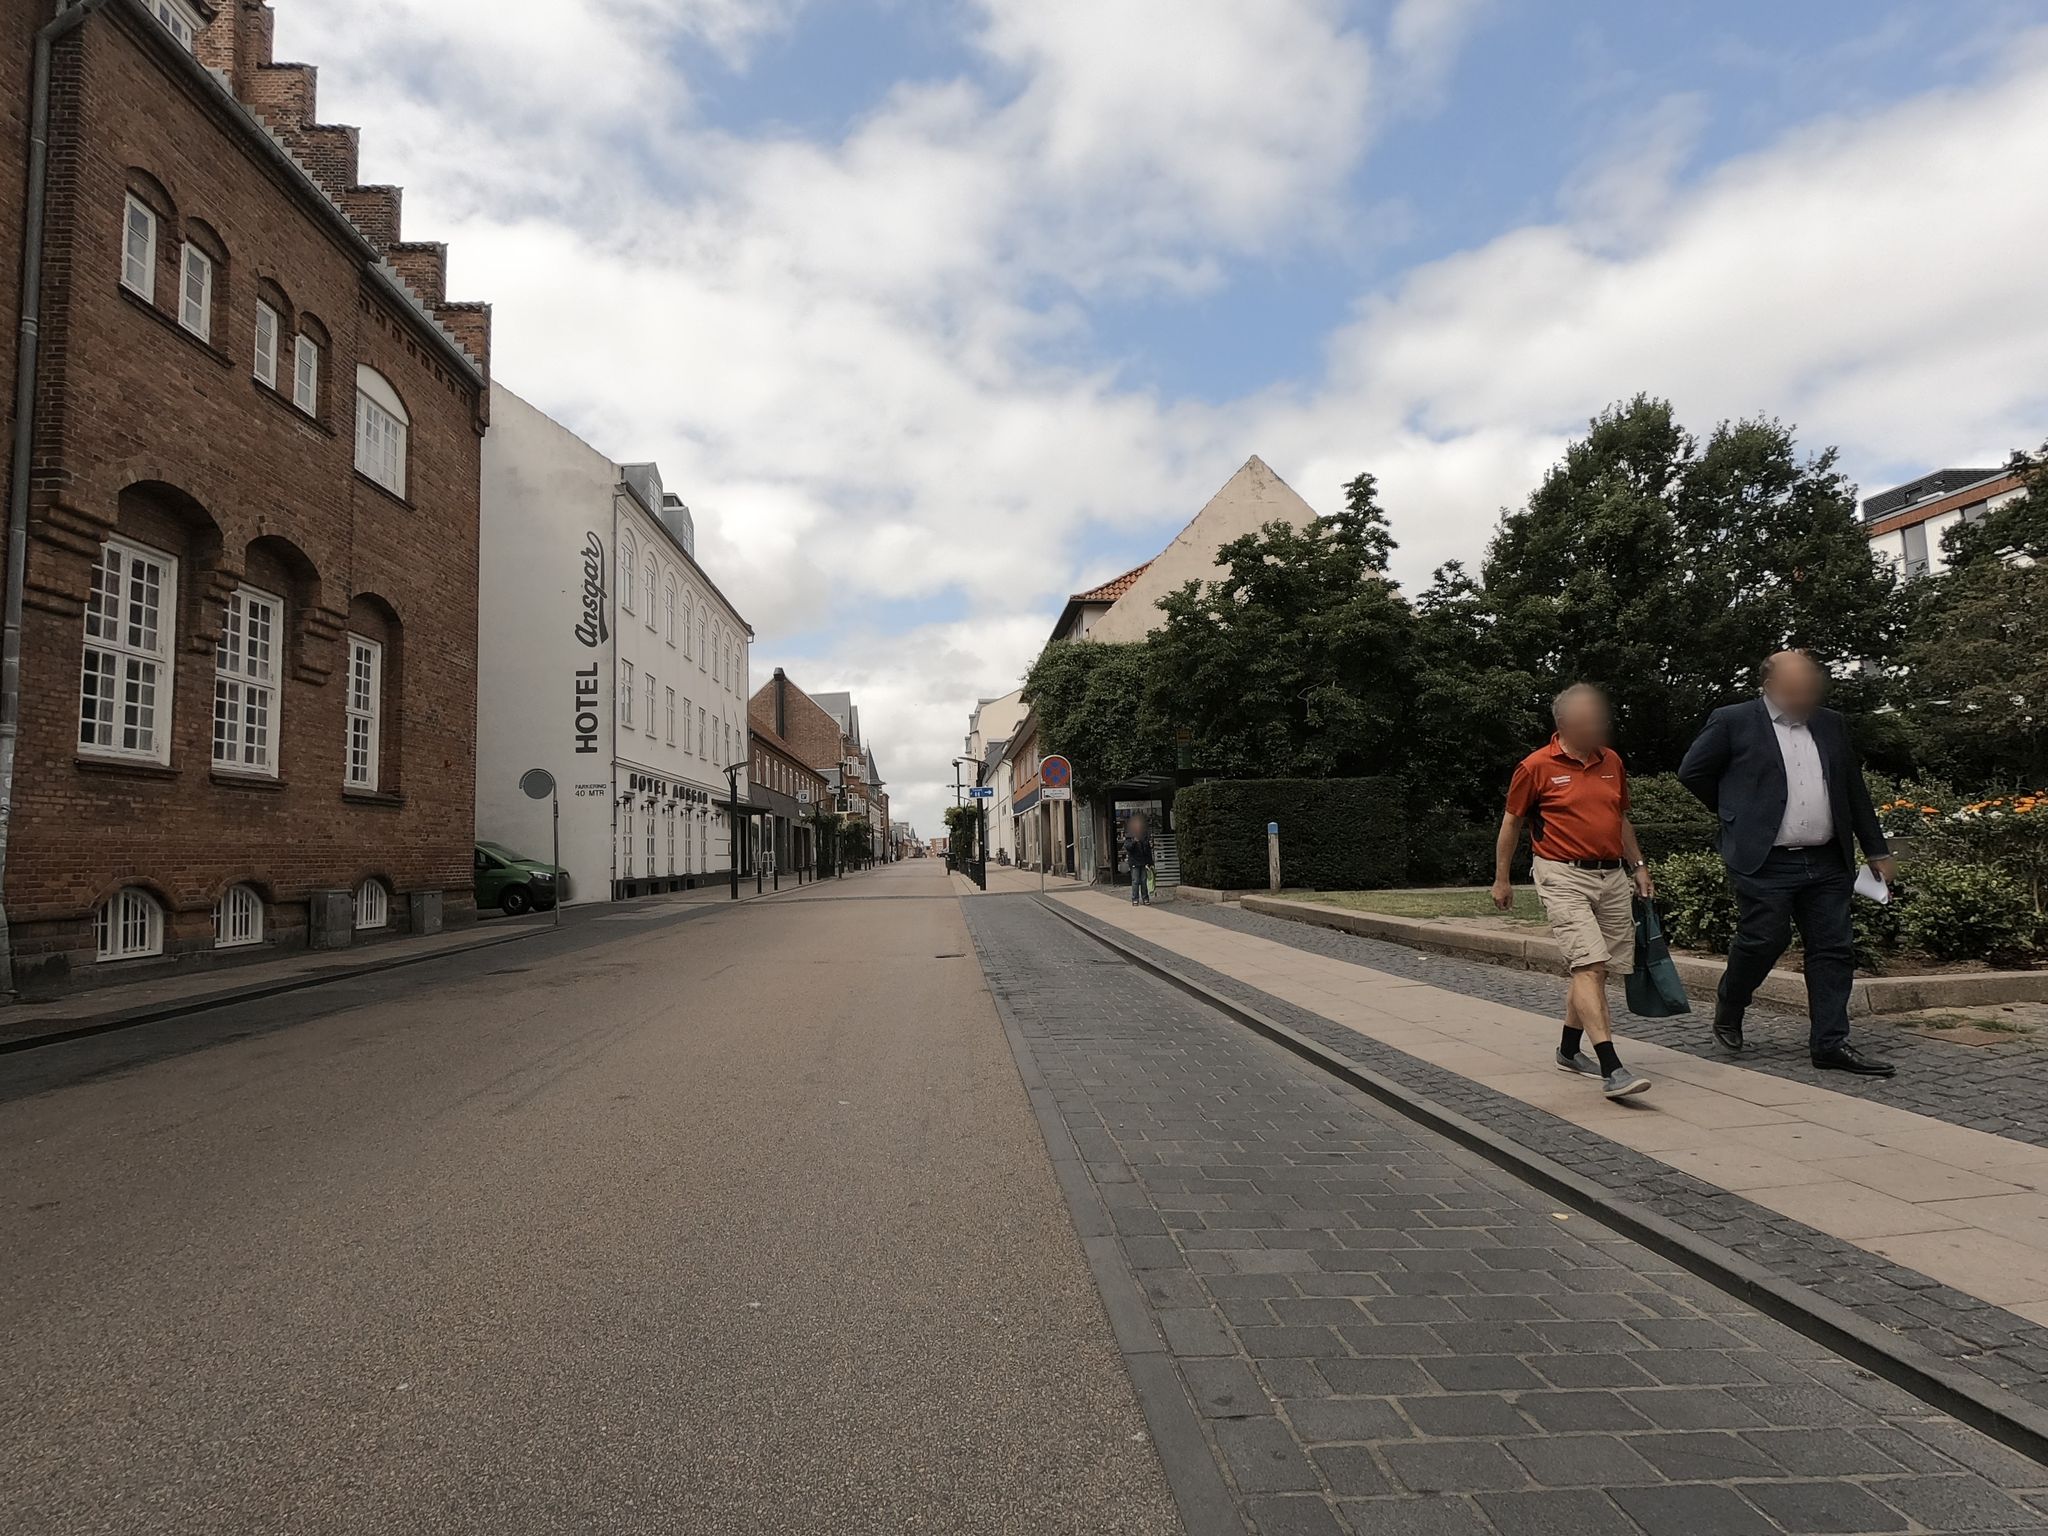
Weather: cloudy
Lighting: day
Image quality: good
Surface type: cycling surface
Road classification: pedestrian, tertiary
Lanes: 2
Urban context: dense urban cluster
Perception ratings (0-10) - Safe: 3.91, Lively: 9.23, Beautiful: 8.24, Boring: 6.77, Depressing: 1.23, Wealthy: 9.09